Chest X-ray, PA view. Patient: 59 years old, sex M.
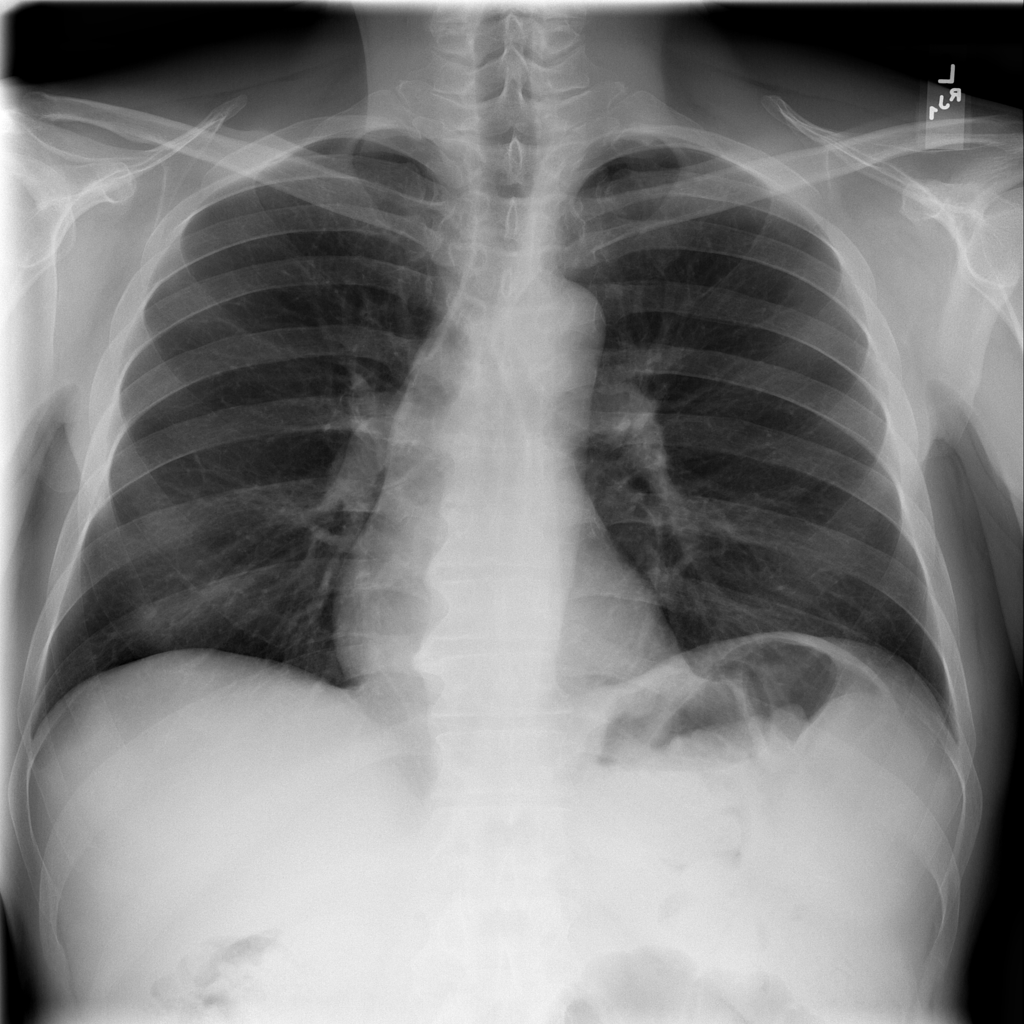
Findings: No Finding